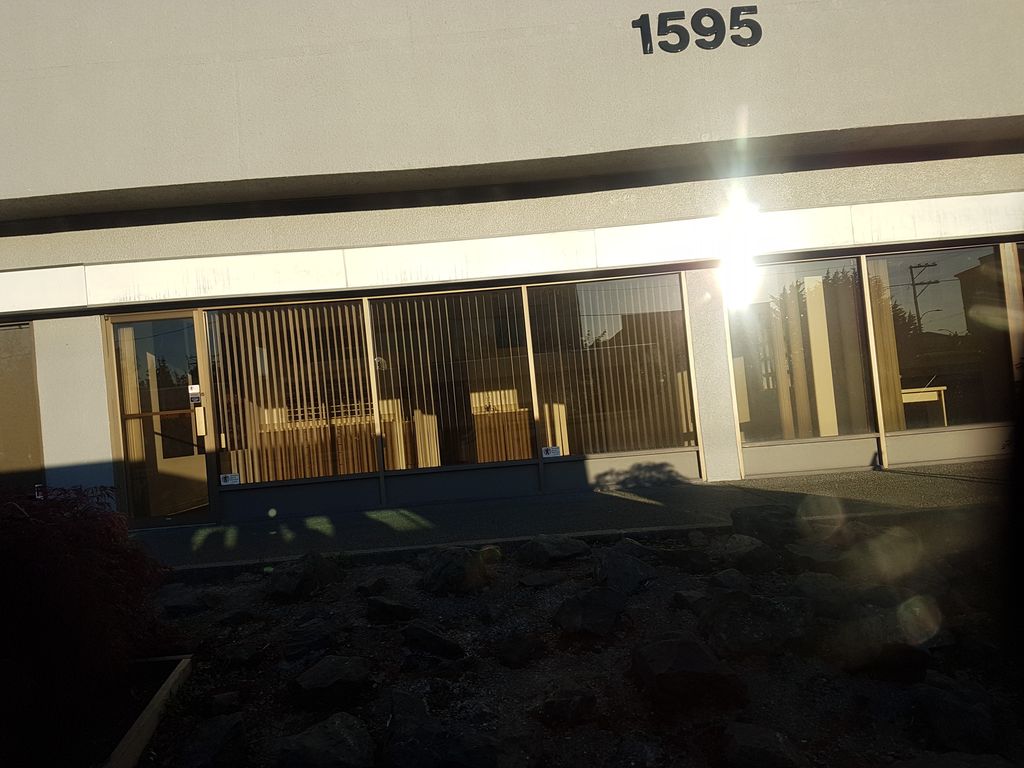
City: victoria